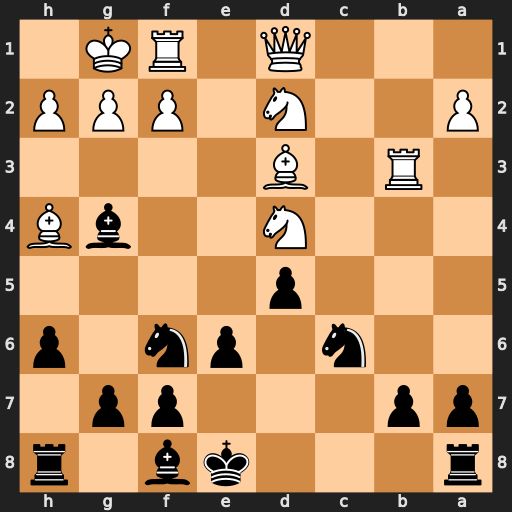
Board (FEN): r3kb1r/pp3pp1/2n1pn1p/3p4/3N2bB/1R1B4/P2N1PPP/3Q1RK1
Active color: b
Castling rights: kq
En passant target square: -
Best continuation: Bxd1 Rxd1 Nxd4 Bxf6 gxf6